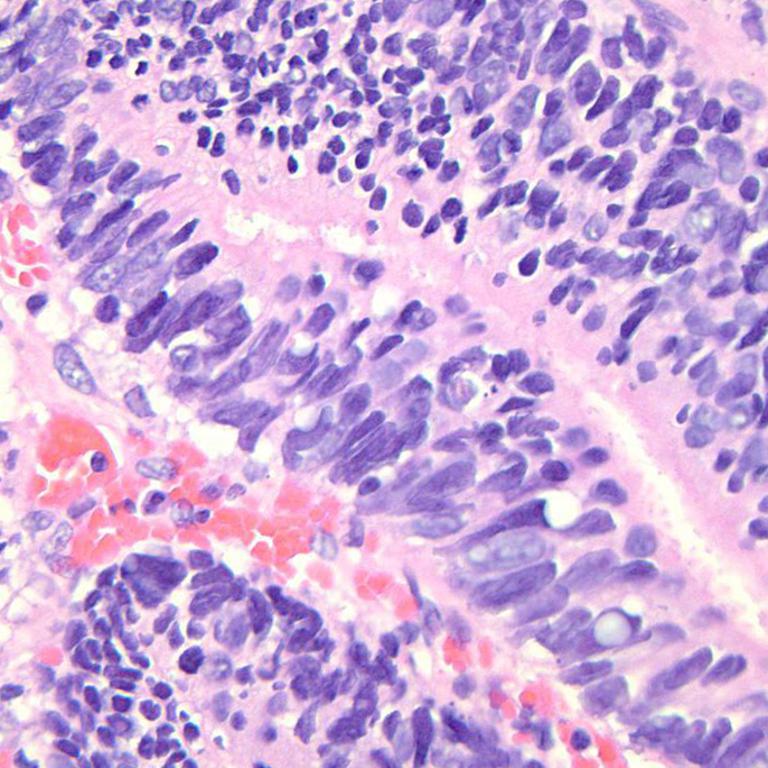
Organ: colon
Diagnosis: adenocarcinomas